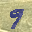
Label: 9